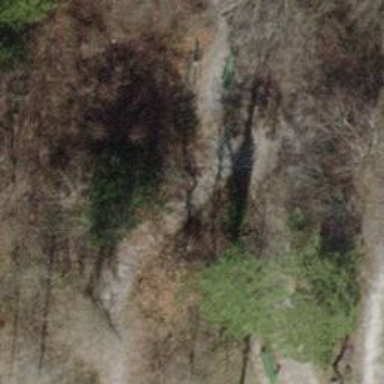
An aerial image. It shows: Flight of steps with sett surface.